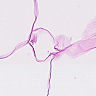
Metastatic tissue present: no